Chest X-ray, AP view. Patient: 42 years old, sex M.
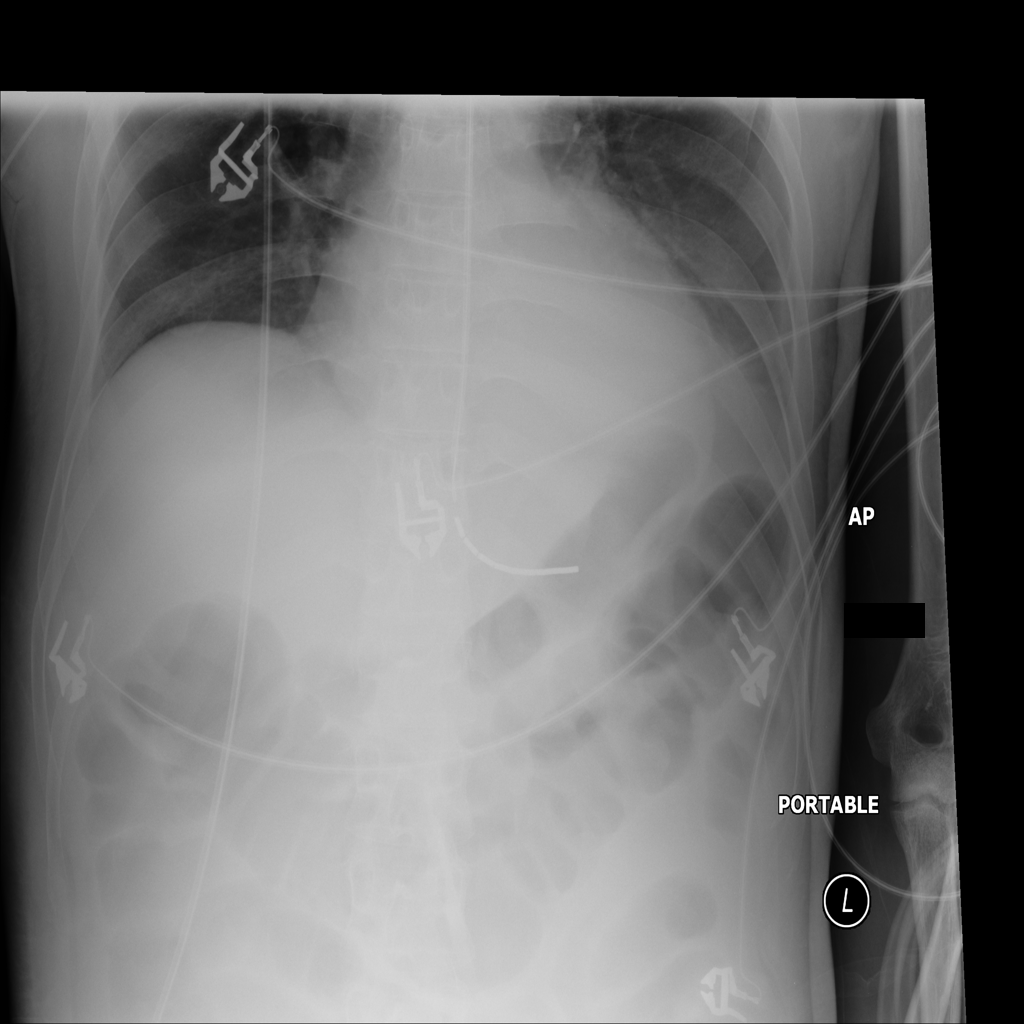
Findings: Consolidation